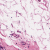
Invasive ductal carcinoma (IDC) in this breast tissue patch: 0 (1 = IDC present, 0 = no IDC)